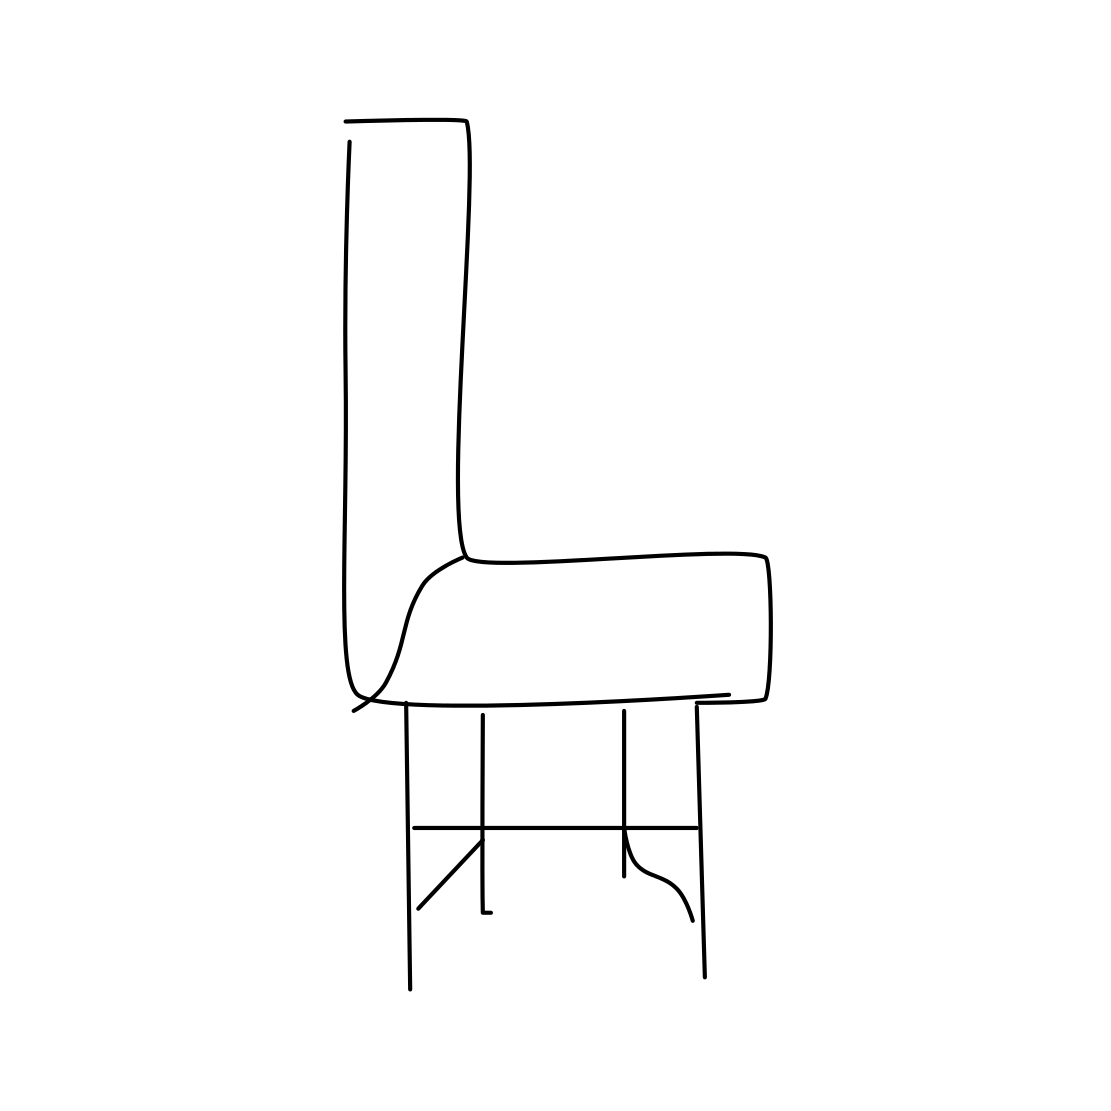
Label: armchair